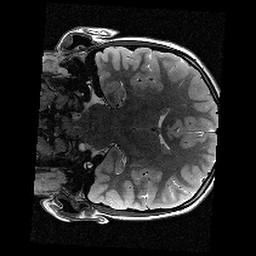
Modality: T2w
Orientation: coronal
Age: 12
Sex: female
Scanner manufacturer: siemens
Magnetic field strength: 3 T
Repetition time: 9.23 s
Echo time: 0.067 s